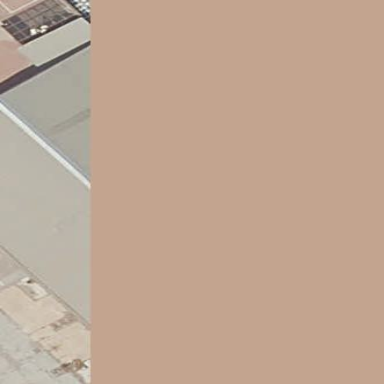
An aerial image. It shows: Industrial building.